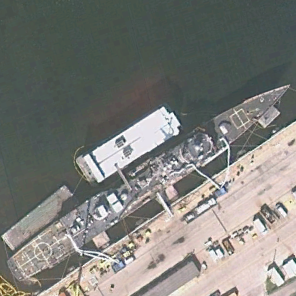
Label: Ticonderoga-class_cruiser